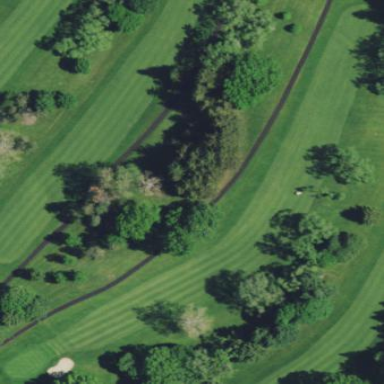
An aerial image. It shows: Grassy area designated as golf fairway.